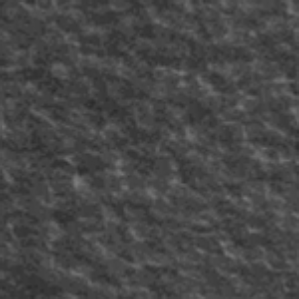
Label: frost